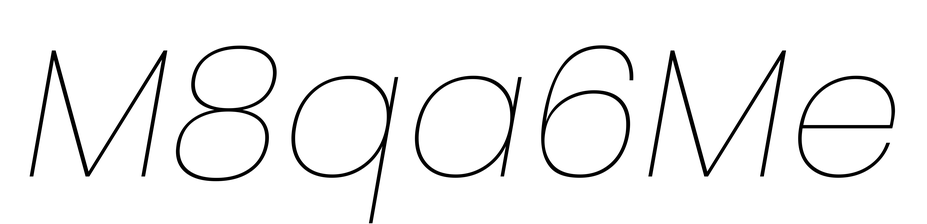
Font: Poppins-ThinItalic